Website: apple
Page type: customer-info-address
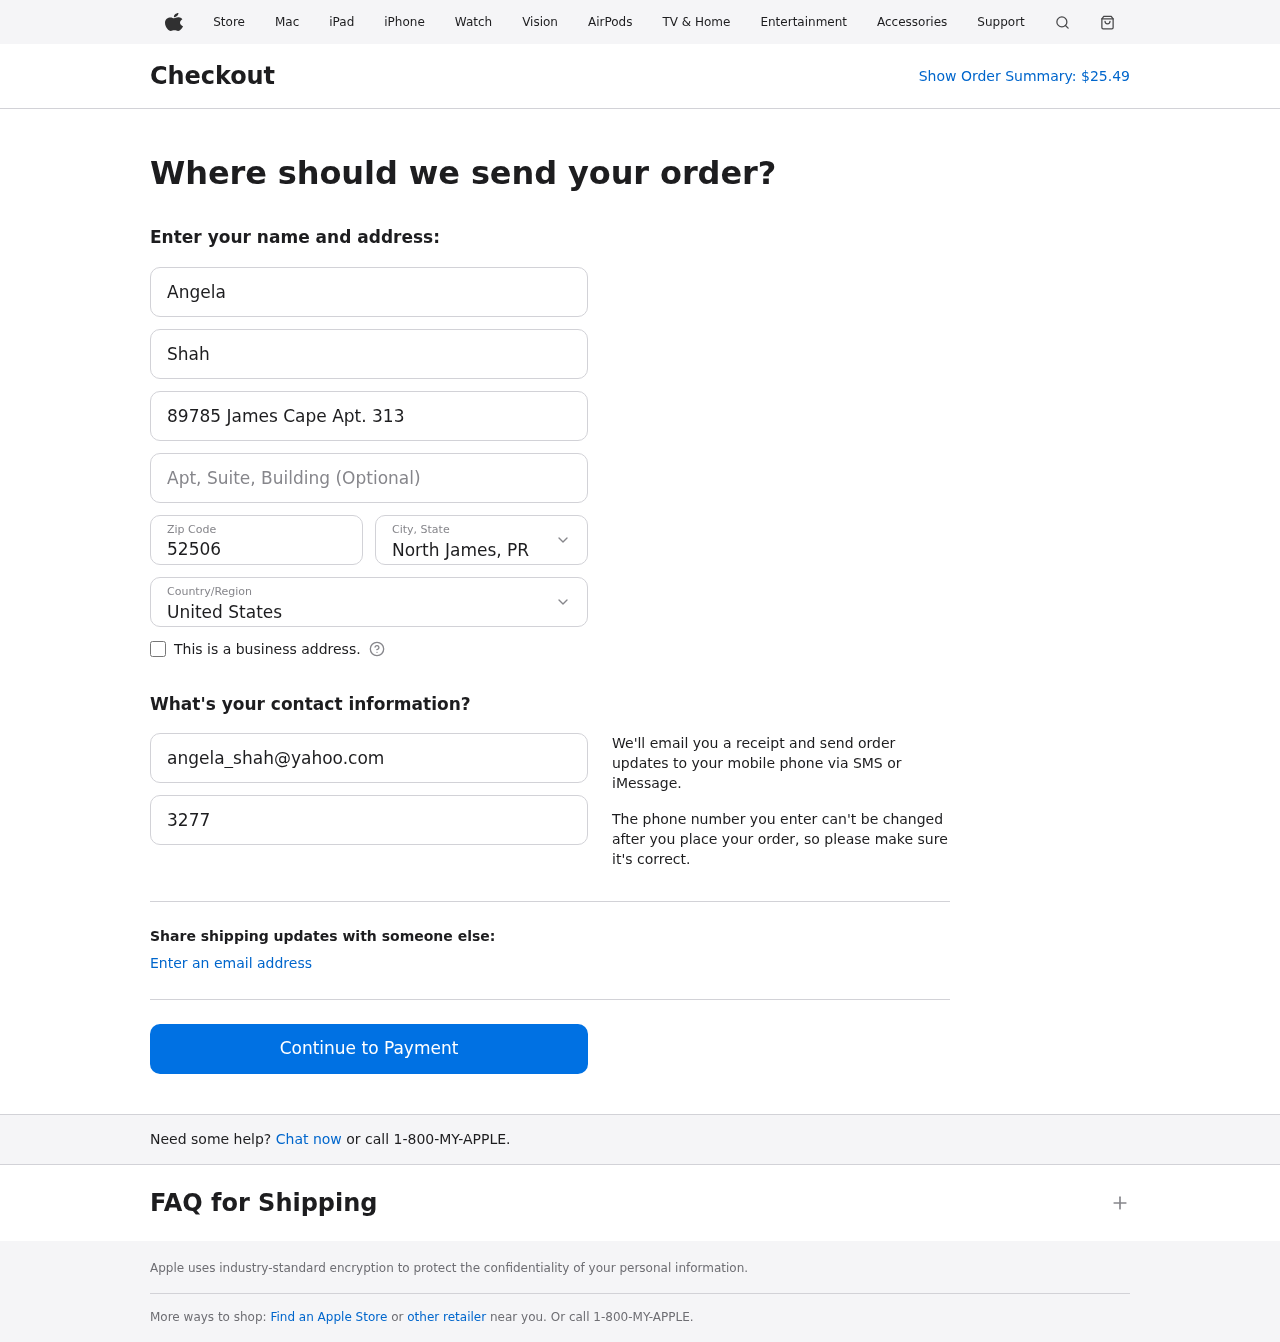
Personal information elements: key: PII_CITY_STATE
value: North James, PR
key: PII_COUNTRY
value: United States
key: PII_EMAIL
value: angela_shah@yahoo.com
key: PII_FIRSTNAME
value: Angela
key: PII_LASTNAME
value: Shah
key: PII_PHONE
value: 3277639147
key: PII_POSTCODE
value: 52506
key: PII_STREET
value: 89785 James Cape Apt. 313
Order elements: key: ORDER_TOTAL
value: $25.49